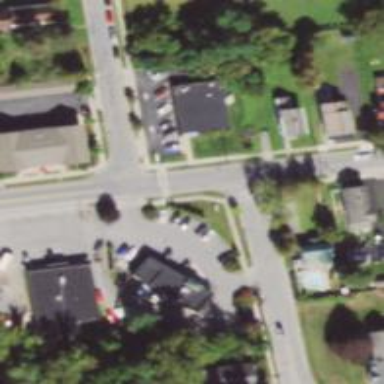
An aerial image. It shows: Marked road crossing.